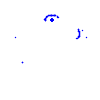
Particle: kaon